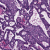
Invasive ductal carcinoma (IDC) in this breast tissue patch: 1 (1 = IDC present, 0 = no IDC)